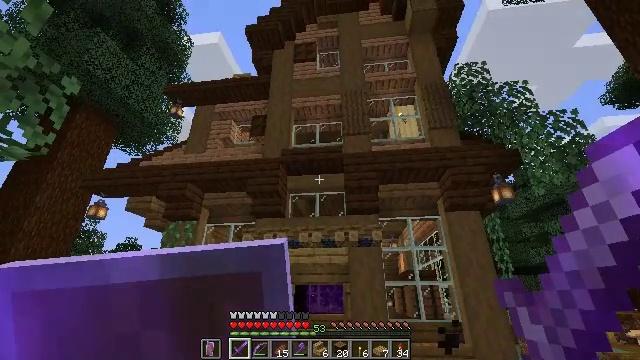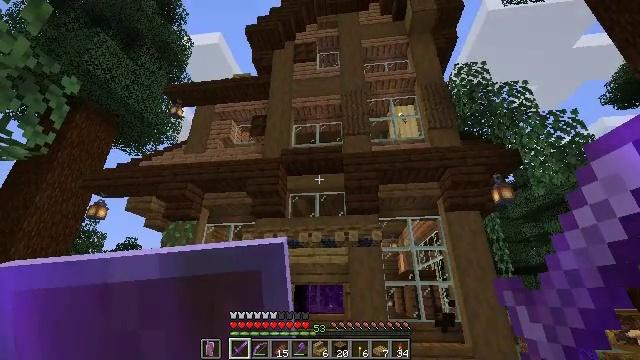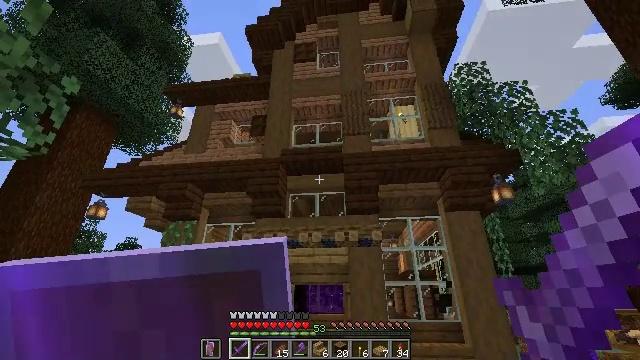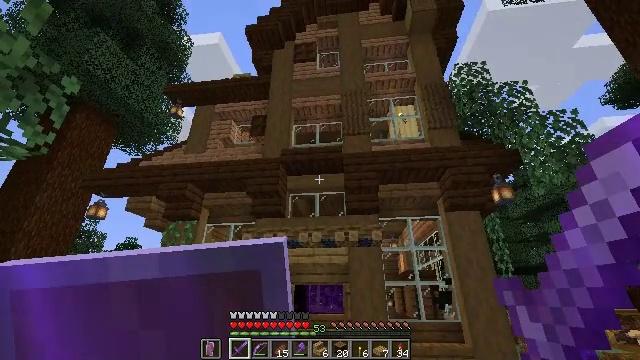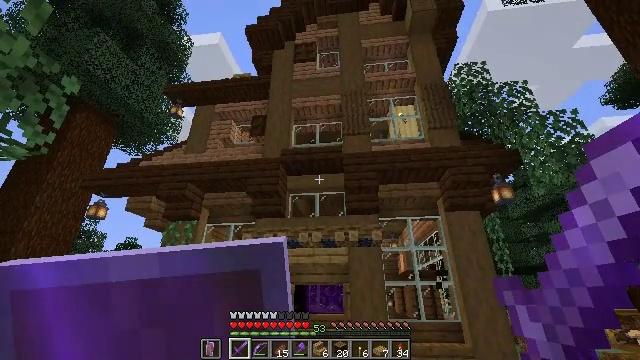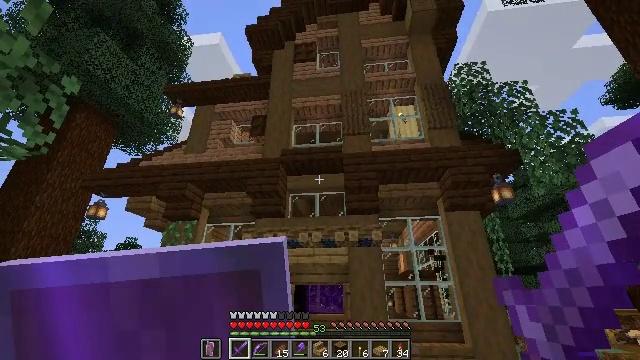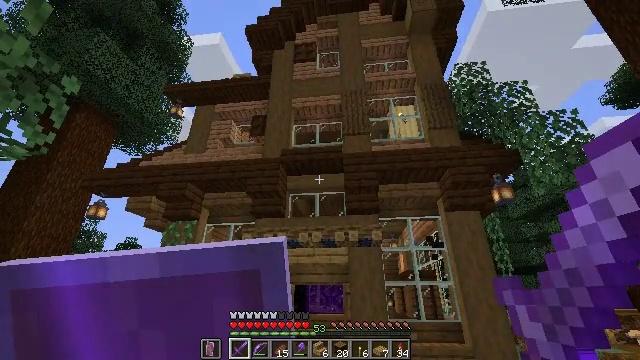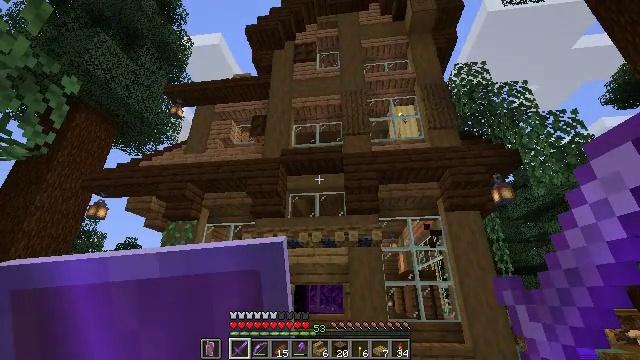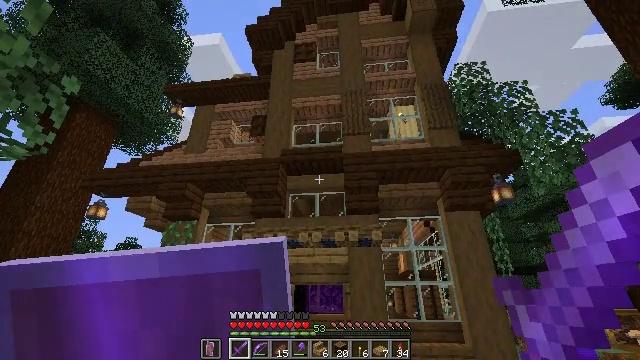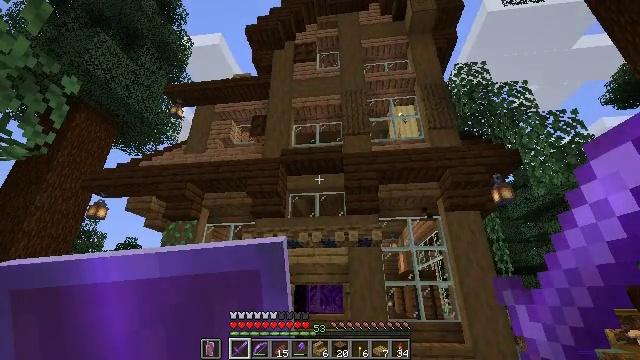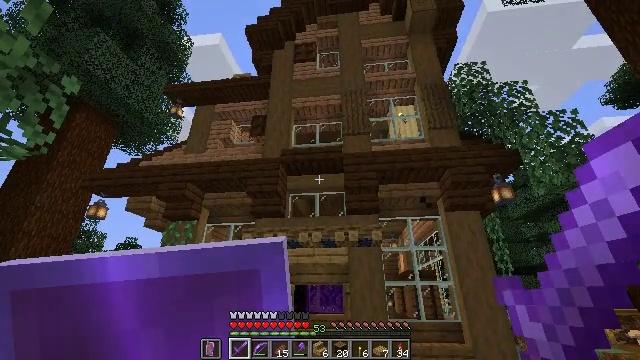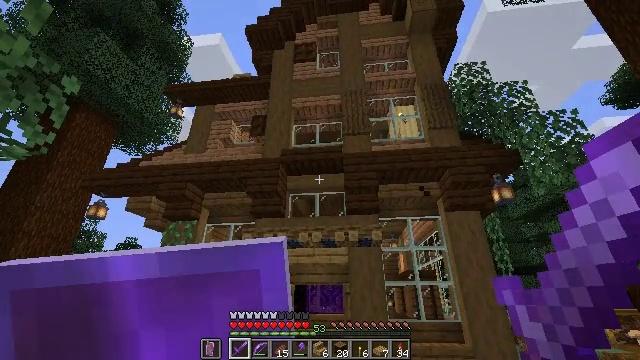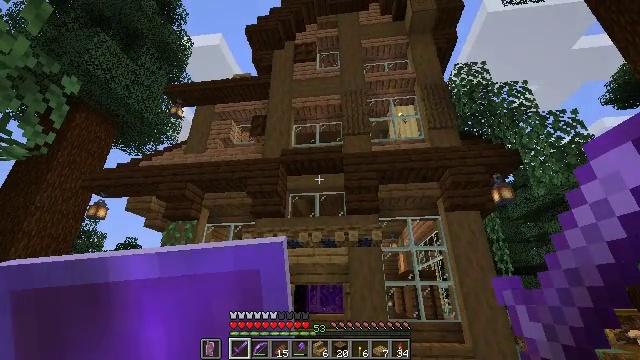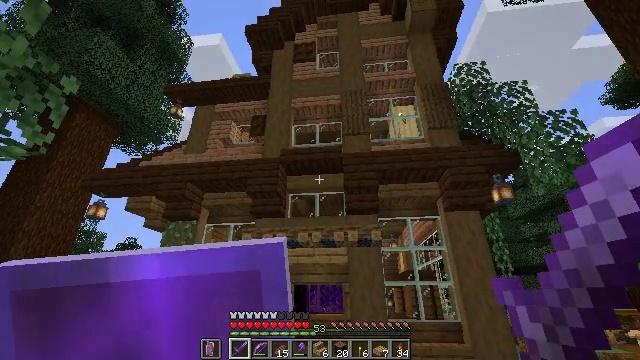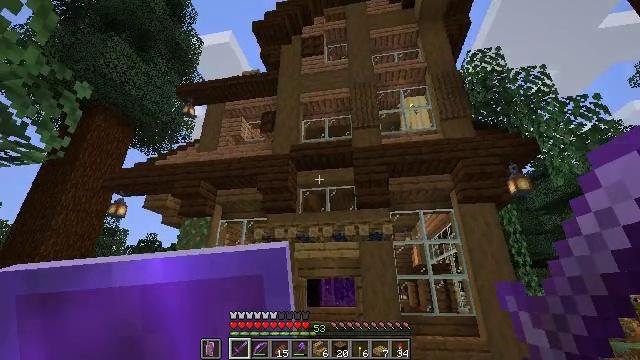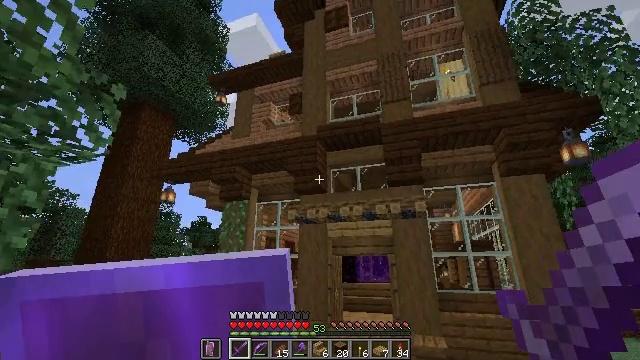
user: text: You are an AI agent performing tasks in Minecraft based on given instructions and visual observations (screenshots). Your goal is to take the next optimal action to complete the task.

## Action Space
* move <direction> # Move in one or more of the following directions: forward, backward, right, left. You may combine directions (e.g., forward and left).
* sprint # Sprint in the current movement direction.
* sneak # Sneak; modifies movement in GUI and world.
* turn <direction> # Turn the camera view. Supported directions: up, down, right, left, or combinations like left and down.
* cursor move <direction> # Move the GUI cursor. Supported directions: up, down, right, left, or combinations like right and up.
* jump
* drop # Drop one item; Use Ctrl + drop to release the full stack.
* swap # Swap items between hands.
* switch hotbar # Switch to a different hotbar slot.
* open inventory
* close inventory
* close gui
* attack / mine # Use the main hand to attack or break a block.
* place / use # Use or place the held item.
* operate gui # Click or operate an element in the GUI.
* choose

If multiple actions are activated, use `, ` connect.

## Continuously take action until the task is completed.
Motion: motion action
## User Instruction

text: Dismantle the scaffolding.
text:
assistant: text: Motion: no_op
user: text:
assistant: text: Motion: no_op
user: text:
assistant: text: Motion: no_op
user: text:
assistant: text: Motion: no_op
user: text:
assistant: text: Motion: no_op
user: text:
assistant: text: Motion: no_op
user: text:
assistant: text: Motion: no_op
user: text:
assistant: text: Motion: no_op
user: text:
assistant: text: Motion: no_op
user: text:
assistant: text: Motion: no_op
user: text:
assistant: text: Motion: no_op
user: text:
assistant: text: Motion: no_op
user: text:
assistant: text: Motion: move right
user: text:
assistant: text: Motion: move right, turn left and down
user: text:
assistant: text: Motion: move right, turn left and down
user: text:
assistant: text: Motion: move right, turn left
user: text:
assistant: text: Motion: move forward and move right
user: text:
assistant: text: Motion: move forward and move right
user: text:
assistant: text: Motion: move forward and move right
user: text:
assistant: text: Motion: move forward and move right
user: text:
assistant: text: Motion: move forward and move right, turn left
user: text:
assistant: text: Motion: move forward and move right, turn left
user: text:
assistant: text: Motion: move forward and move right, turn left
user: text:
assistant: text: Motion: move forward and move right, turn left and down
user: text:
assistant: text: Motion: move forward and move right, turn left and down
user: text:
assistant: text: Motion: move forward and move right, turn left and down
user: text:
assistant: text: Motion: move forward and move right, turn left and down
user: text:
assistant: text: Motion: move forward, turn left and down
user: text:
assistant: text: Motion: move forward, turn left and down
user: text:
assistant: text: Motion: move forward